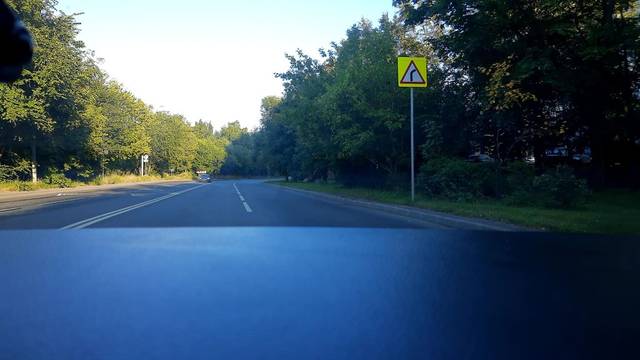
Region: Russia
Coordinates: 55.819, 37.401